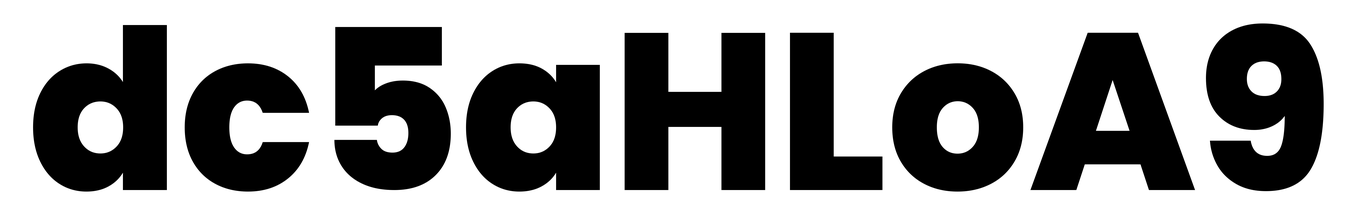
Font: Poppins-ExtraBold